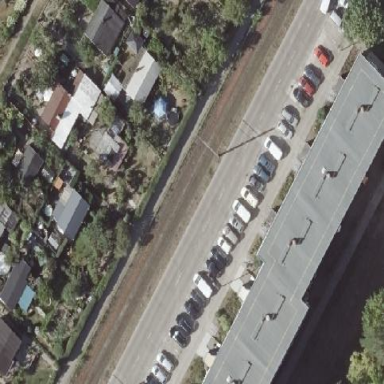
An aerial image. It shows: Street-side parking area with concrete surface.